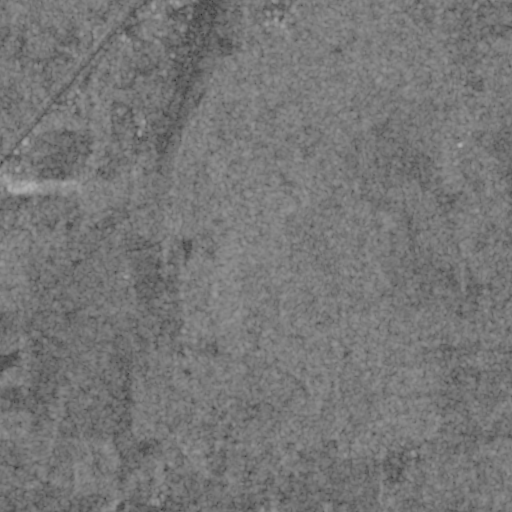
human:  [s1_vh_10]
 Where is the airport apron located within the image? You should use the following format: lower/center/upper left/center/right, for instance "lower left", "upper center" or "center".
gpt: The airport apron is located in the upper center of the image.
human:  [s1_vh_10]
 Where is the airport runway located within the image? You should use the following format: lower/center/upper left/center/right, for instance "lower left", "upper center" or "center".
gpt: The airport runway is located in the upper left of the image.
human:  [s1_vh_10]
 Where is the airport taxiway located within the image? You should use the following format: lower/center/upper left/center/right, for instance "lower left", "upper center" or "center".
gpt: The airport taxiway is located in the upper left of the image.
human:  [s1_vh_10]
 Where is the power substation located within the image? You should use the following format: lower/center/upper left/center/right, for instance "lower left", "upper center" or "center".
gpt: The power substation is located in the lower center of the image.
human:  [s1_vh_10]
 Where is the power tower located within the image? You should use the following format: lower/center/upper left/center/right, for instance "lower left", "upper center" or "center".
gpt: The power tower is located in the lower of the image.
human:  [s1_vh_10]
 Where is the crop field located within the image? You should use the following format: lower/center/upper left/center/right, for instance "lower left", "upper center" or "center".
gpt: There is no crop field in the image.

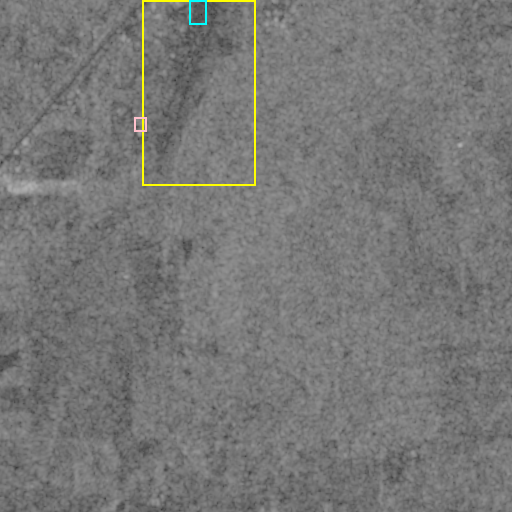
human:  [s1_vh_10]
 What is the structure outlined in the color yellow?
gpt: The structure outlined in yellow is an airport.
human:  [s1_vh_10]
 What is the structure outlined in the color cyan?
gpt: The structure outlined in cyan is an airport apron.
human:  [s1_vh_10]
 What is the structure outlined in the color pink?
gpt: The structure outlined in pink is a building.
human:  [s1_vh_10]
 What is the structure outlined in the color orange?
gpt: There is no orange outline.